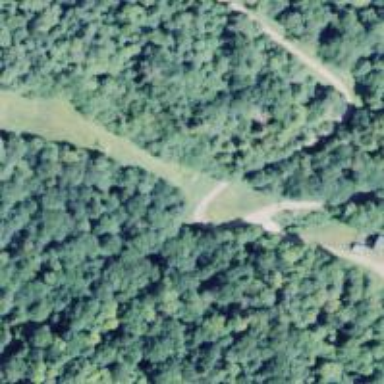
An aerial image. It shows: Woodland area covered with trees.